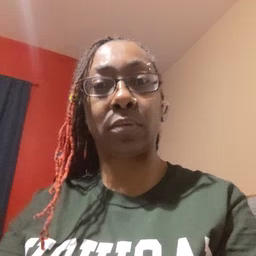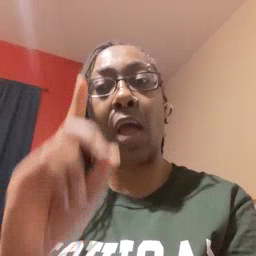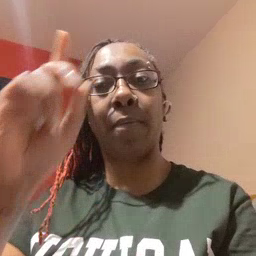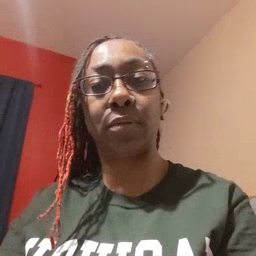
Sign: up